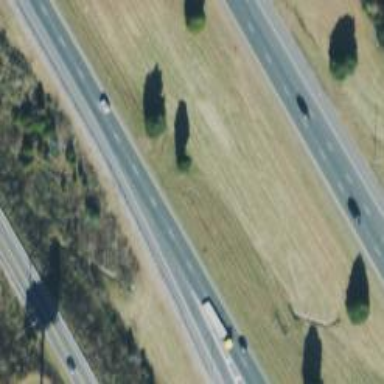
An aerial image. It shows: Motorway junction.